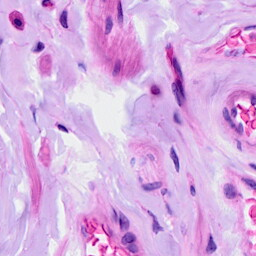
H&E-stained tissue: Ovarian